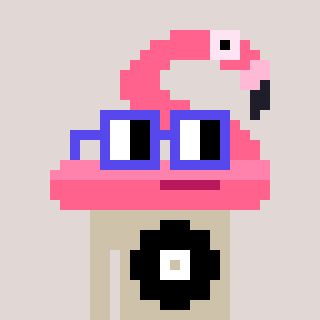
a pixel art character with square blue glasses, a flamingo-shaped head and a bege-colored body on a warm background